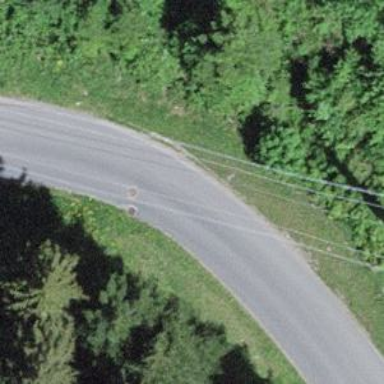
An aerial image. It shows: Tertiary road with bridge.